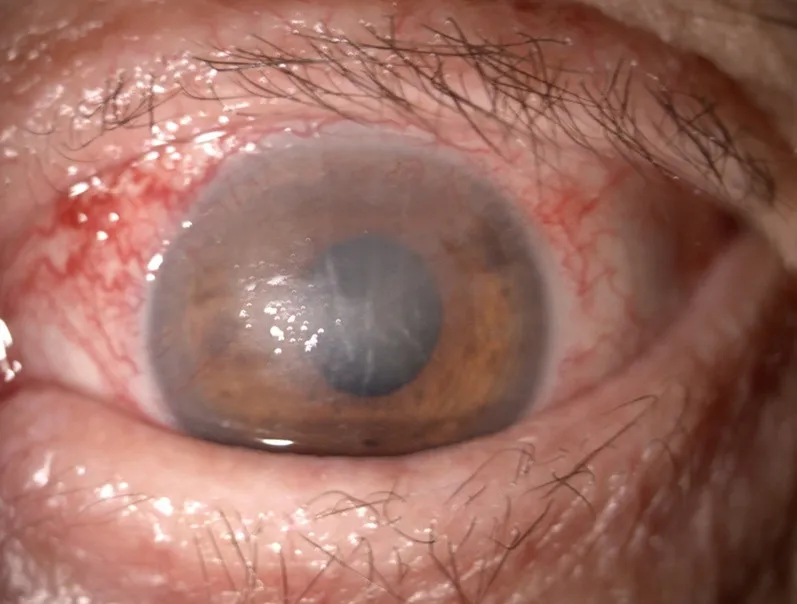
OS absent epithelial defect.
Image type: ophthalmic_imaging (slit_lamp_photograph)